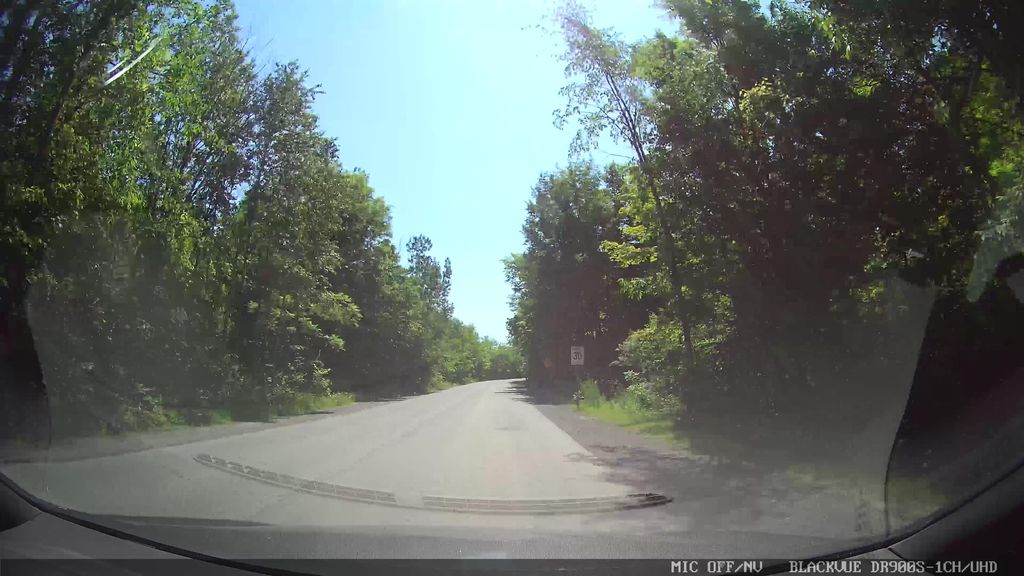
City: ottawa-gatineau